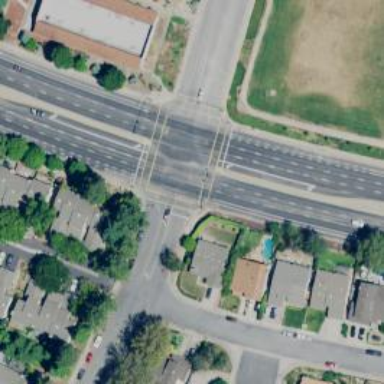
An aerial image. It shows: Solid stop line on the road marking.